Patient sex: M
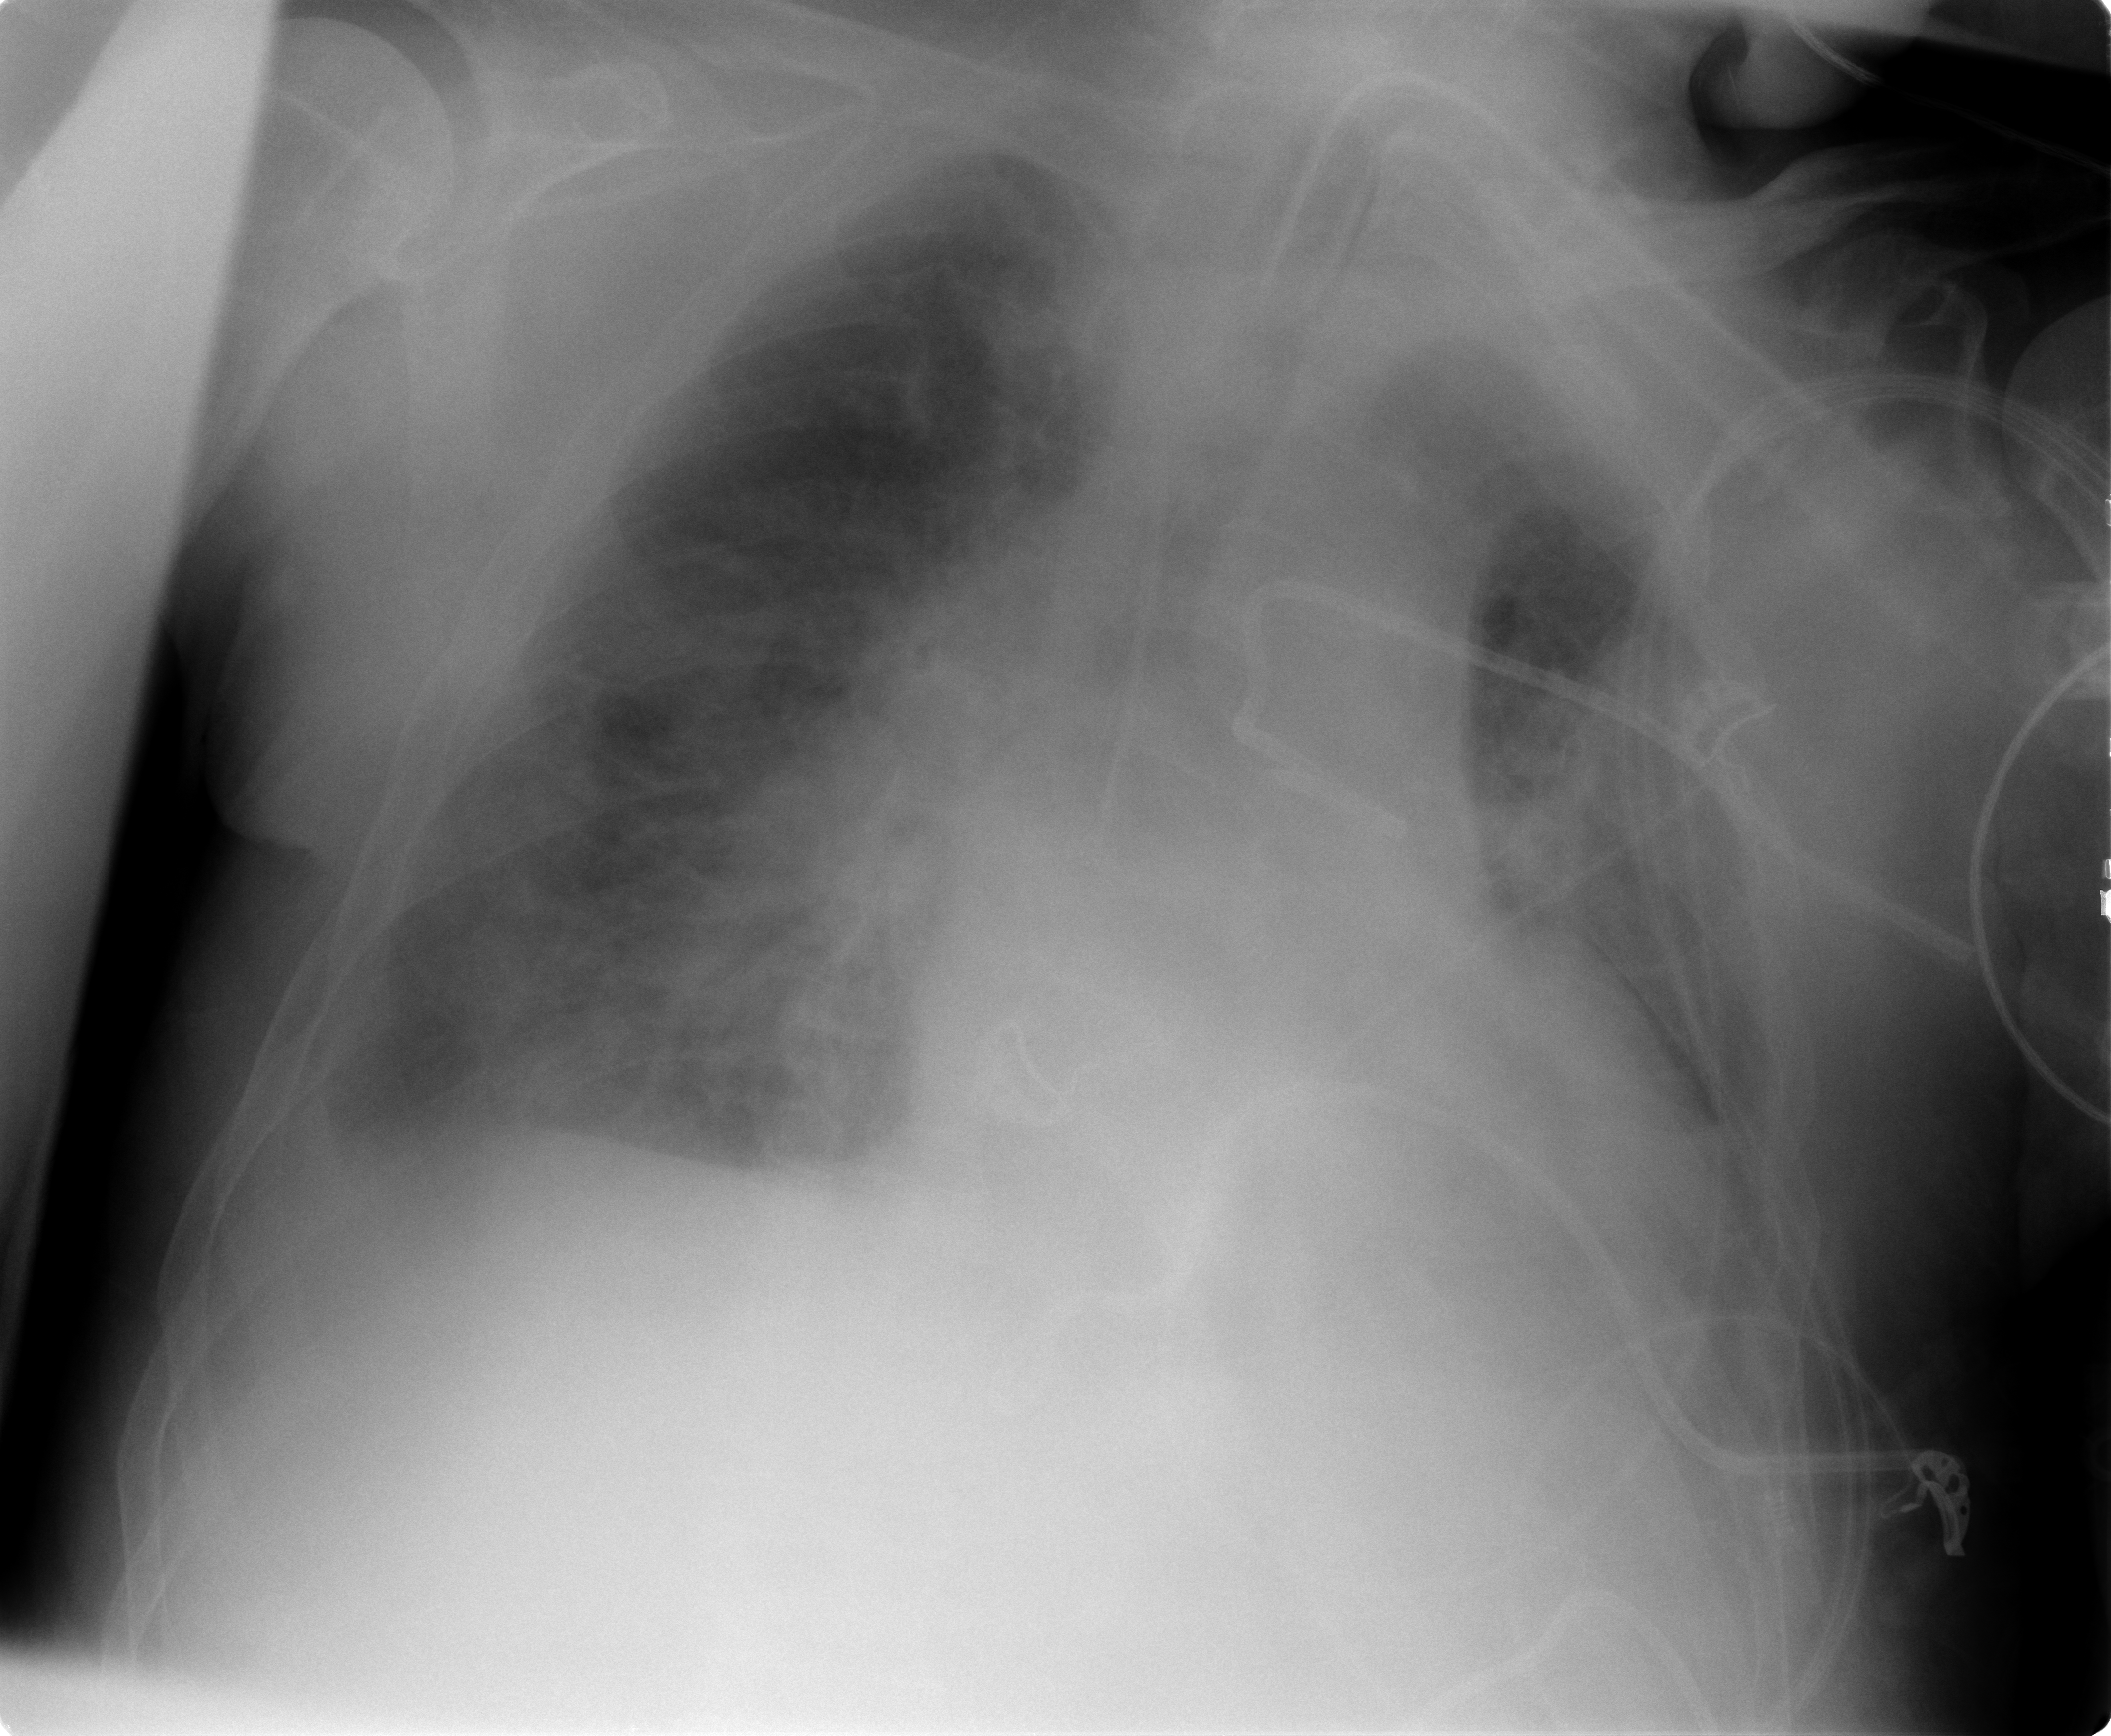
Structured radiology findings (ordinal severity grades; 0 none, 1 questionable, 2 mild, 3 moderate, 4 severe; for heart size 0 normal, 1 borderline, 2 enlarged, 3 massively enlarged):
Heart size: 0
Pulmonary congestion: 3
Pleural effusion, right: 1
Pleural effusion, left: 0
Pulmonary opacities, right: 2
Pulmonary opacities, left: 0
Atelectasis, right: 2
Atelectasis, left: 2